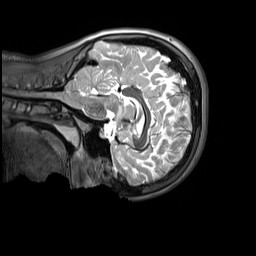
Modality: T2w
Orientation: sagittal
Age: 12
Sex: female
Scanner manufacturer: siemens
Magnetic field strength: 3 T
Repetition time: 3.2 s
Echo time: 0.408 s